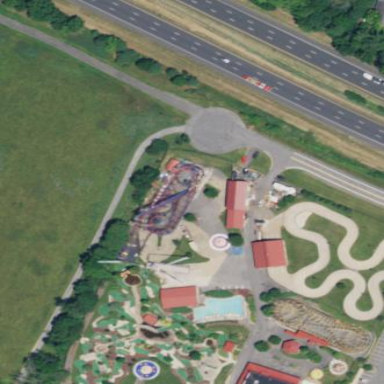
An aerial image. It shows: Attraction featuring go-karts.